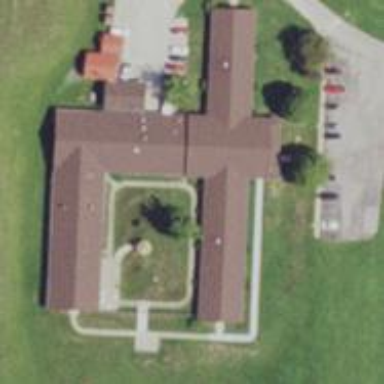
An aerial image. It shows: Nursing home.